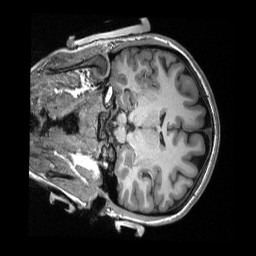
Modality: T1w
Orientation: coronal
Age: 18
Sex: female
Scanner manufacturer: siemens
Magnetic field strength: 3 T
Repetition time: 2.3 s
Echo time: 0.00308 s